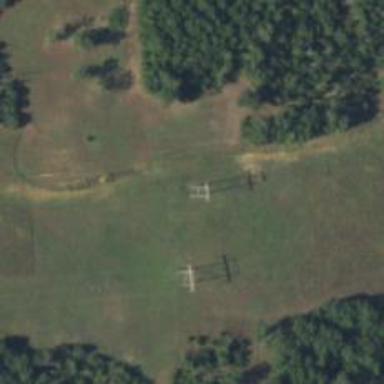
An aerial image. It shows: H-frame designed tower for power lines.